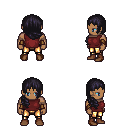
a pixel art fantasy rpg character, male body template, human, dark skin, maroon sleeveless shirt, gold greaves, raven right-swept hairstyle, leather bracers, brown shoes, four views (front, back, left, right), 2x2 character sprite sheet, small pixel art, hard edges, no anti-aliasing